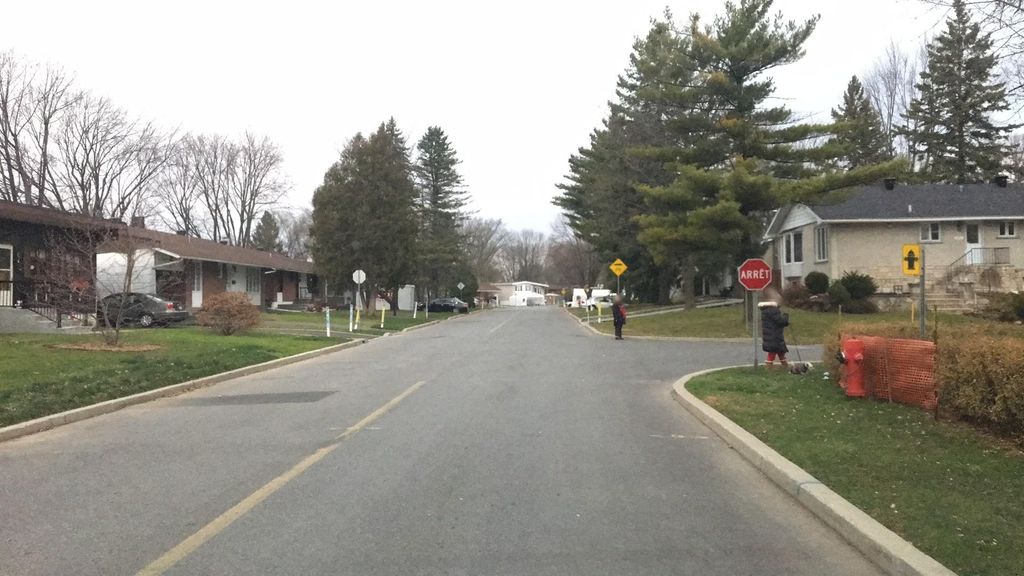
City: montreal